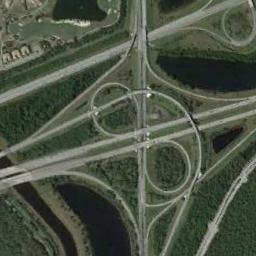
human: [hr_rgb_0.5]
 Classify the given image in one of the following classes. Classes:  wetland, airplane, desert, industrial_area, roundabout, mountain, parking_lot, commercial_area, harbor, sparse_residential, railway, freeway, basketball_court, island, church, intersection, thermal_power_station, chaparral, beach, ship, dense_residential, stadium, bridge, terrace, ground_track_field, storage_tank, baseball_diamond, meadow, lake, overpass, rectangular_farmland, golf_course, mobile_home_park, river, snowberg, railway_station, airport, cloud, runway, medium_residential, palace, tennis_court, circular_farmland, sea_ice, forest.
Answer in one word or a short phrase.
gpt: overpass